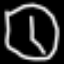
Label: clock